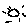
Label: sun